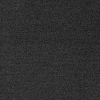
Atmospheric dust classification: dusty